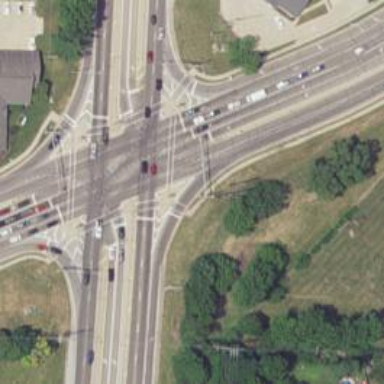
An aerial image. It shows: Crossing on the road with line markings.